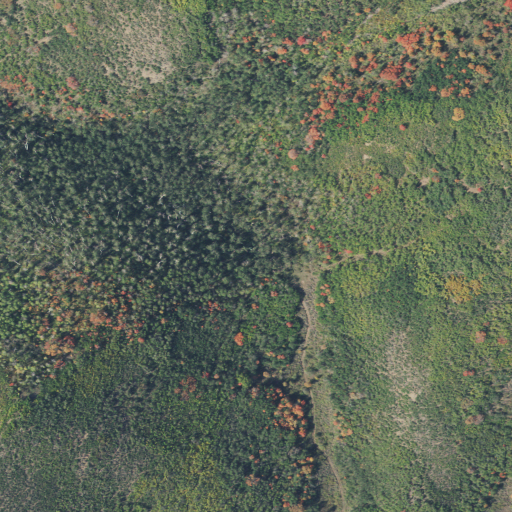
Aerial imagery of gap in Utah named Bear Canyon Pass containing only deciduous forest